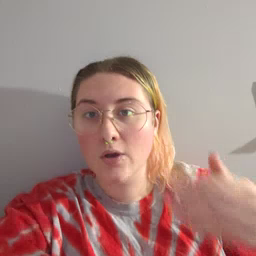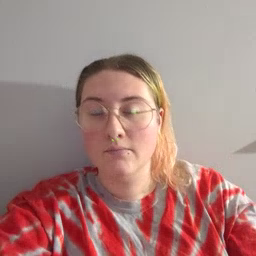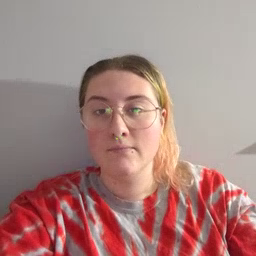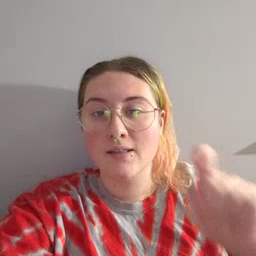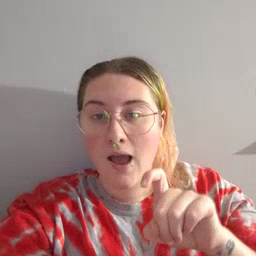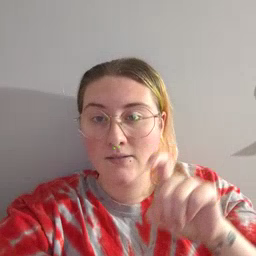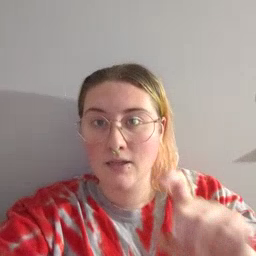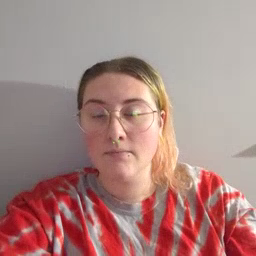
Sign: closet